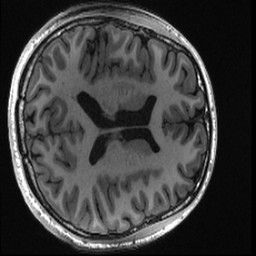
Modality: T1w
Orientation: axial
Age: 23
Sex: male